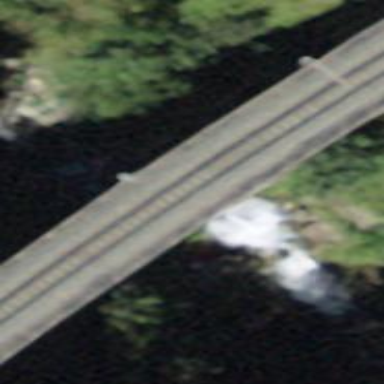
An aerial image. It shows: Narrow-gauge railway bridge with electrified contact line.